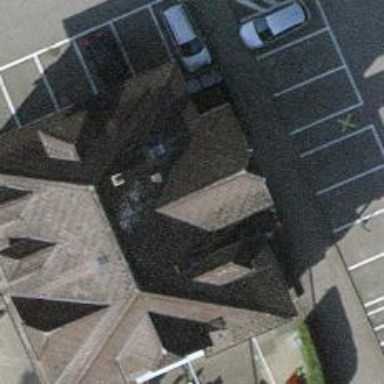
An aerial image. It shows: Restaurant building.